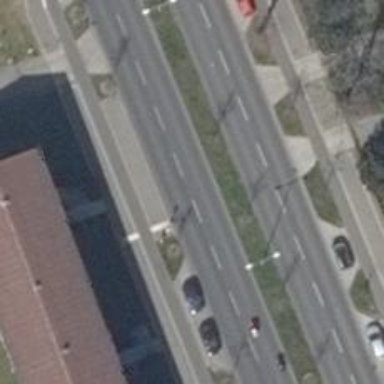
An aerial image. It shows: Primary highway with asphalt surface and dual carriageway.